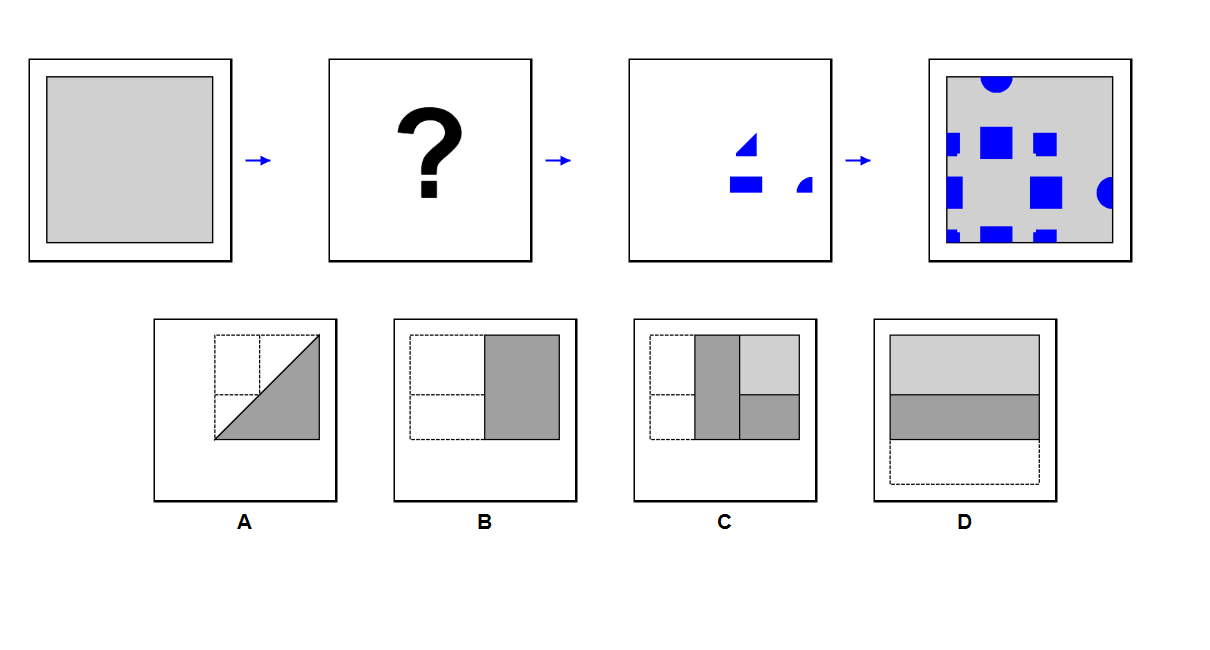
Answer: B